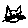
Label: cat